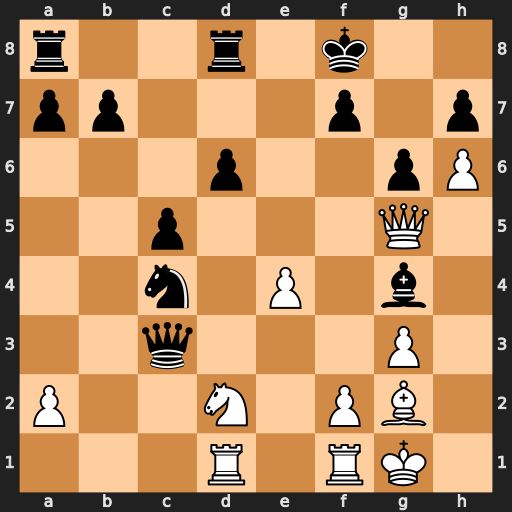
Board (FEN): r2r1k2/pp3p1p/3p2pP/2p3Q1/2n1P1b1/2q3P1/P2N1PB1/3R1RK1
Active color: w
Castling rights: -
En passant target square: -
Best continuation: Nb1 Qh8 Qxg4